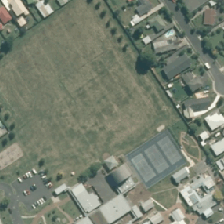
Land cover: urban_parkland